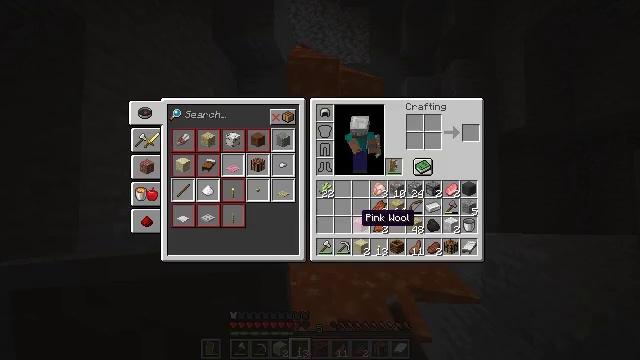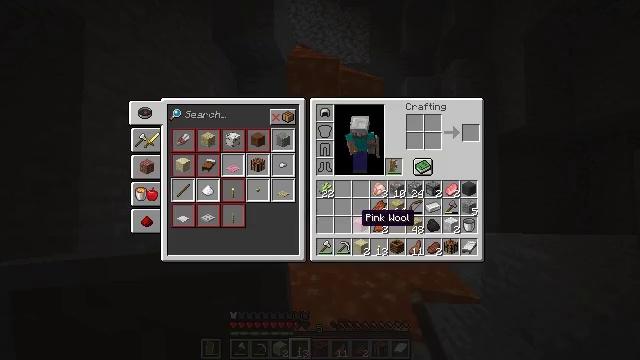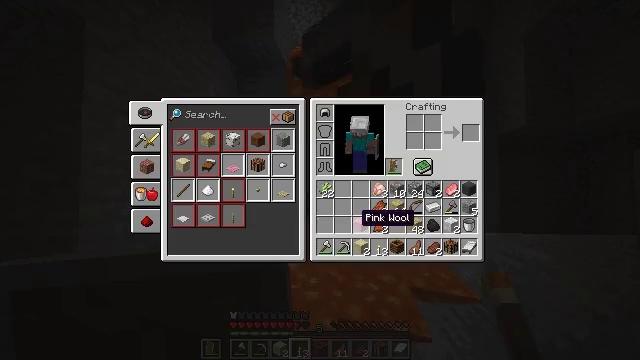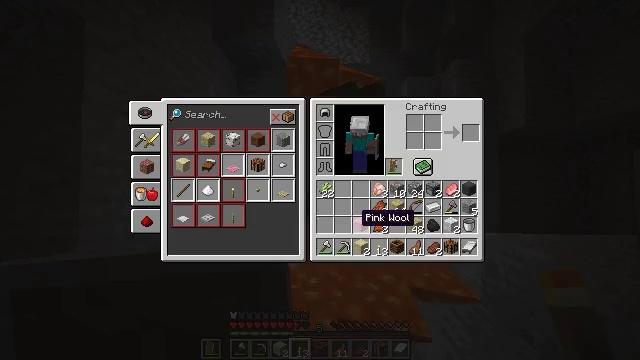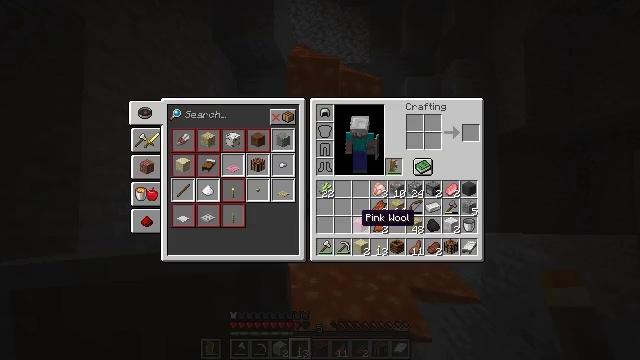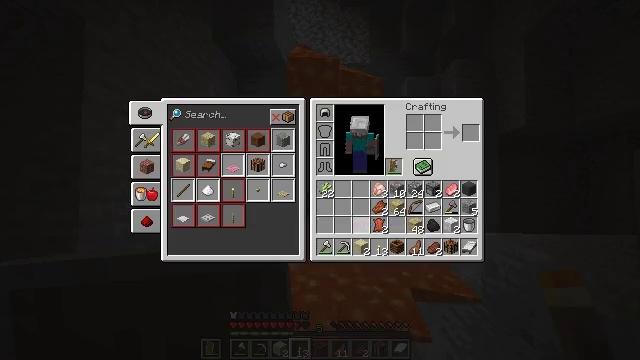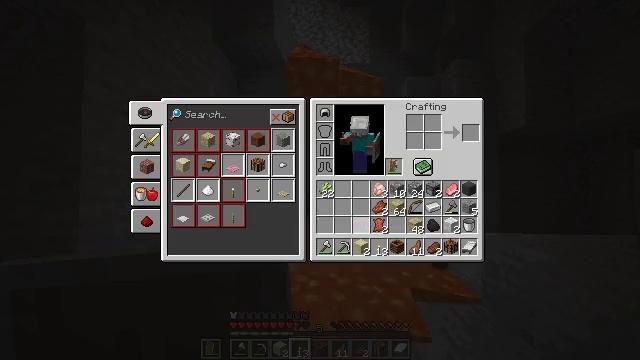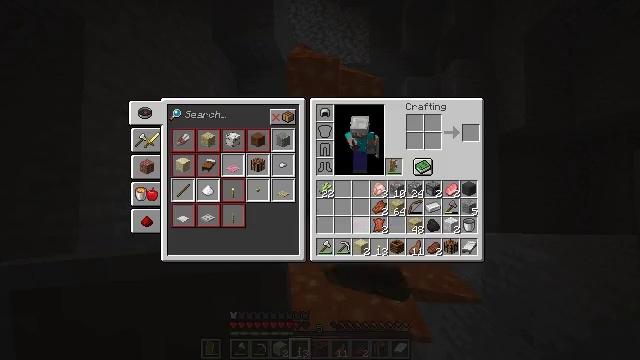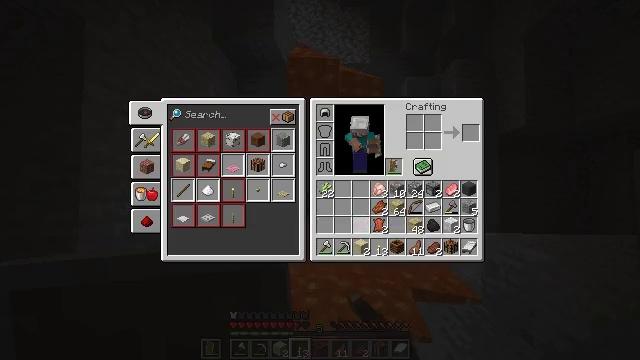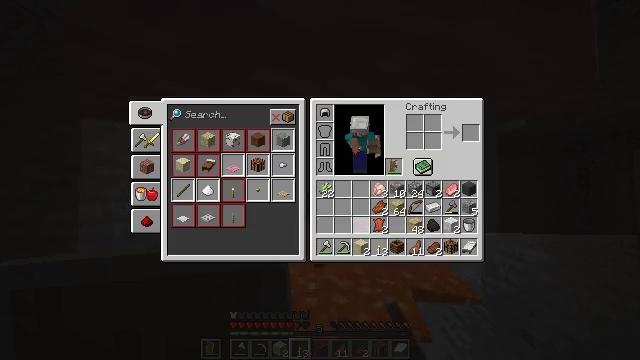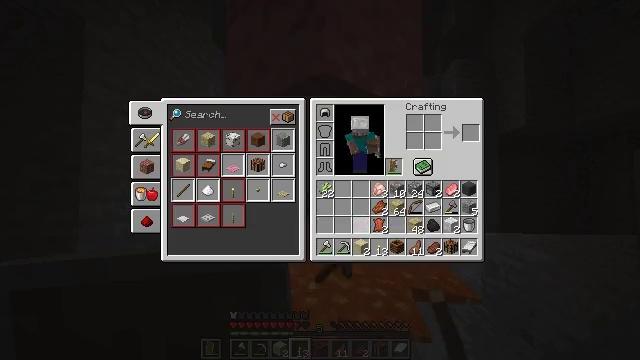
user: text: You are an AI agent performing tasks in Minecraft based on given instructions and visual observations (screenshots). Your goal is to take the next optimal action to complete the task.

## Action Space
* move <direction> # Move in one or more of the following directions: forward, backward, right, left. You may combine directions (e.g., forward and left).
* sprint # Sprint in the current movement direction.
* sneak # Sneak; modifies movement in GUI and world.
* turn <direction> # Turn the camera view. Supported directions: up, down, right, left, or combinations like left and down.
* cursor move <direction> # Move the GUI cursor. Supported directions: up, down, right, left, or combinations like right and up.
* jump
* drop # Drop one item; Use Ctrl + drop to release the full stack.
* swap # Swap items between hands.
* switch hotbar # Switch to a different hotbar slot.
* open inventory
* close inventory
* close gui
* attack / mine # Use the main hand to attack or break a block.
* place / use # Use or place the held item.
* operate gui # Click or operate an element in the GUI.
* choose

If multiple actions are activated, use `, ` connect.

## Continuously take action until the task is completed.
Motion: motion action
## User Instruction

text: Remove a pink wool from the inventory.
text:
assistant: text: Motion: sprint, open gui
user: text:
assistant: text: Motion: sprint
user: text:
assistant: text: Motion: sprint
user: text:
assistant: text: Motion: sprint
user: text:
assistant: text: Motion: sprint, drop
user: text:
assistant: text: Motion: sprint, drop
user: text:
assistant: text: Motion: sprint, drop
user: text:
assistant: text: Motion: sprint
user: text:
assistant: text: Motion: sprint
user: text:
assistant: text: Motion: sprint
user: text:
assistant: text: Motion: sprint